Question: How to not show my code on website when my field in form is empty?
Exactly every li disappears when is empty in admin panel.
There will be ten links like that(titlebox30-1, titlebox30-2, titlebox30-XX):

'''
<li>code></li>
<?php $options = get_option('sample_theme_options30'); ?>
<li>
<a href="<?php echo $options['linkbox30-1'];?>">
<?php
echo '<h2 class="entry-title">'.$options['titlebox30-1'].'</h2> </a>';
?>
</li>
<li>
<a href="<?php echo $options['linkbox30-2'];?>">
<?php
echo '<h2 class="entry-title">'.$options['titlebox30-2'].'</h2> </a>';
?>
</li>
</ul>
'''
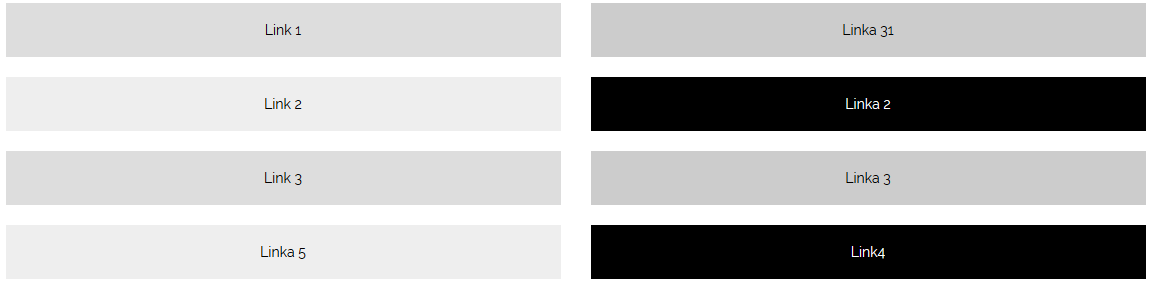
Answer: Something like that should work for you:
'''
<?php $options = get_option('sample_theme_options30'); ?>
<?php if ( !empty( $options['linkbox30-1'] ) ): ?>
<li>
<a href="<?php echo $options['linkbox30-1'];?>">
<?php
echo '<h2 class="entry-title">'.$options['titlebox30-1'].'</h2> </a>';
?>
</li>
<?php endif; ?>
'''
And also you could use multidimensional array and store it in this form:
'''
$options[0]['linkbox']
$options[0]['titlebox']
$options[1]['linkbox']
$options[1]['titlebox']...
'''
So then you could write your code something like that:
'''
<?php $options = get_option('sample_theme_options30'); ?>
<?php foreach ($options as $option): ?>
<?php if ( !empty( $option['linkbox'] ) ): ?>
<li>
<a href="<?php echo $option['linkbox'];?>">
<?php
echo '<h2 class="entry-title">'.$option['titlebox'].'</h2> </a>';
?>
</li>
<?php endif; ?>
<?php endforeach; ?>
'''